Question: I am working on a website in django framework .There is table in the DB as django_sessions which is a default table in the DB.
The session created is for 15 days once a user log in . How can I change it to more no of days?
Do i need to tweek the core files for that ,Because I strictly follow the policy not to touch the core files ,,for any sort of updates in the future .

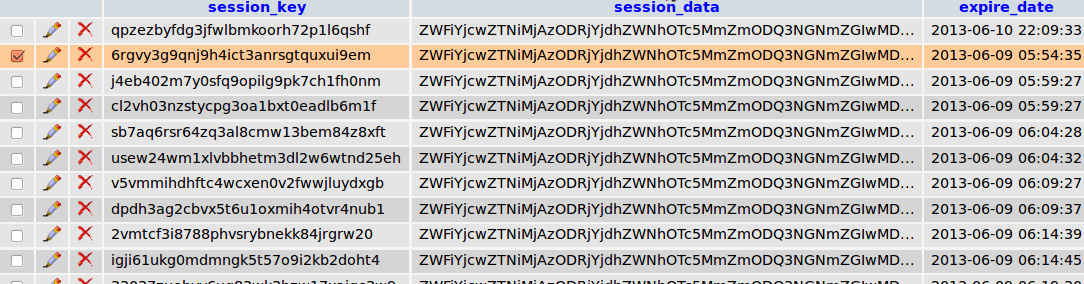
Answer: It is driven by a setting called 'SESSION_COOKIE_AGE'
Documentation <URL>
If you want to set it to 18 days , in your settings file,
'''
SESSION_COOKIE_AGE = 18 * 24 * 60 * 60
'''